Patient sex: M
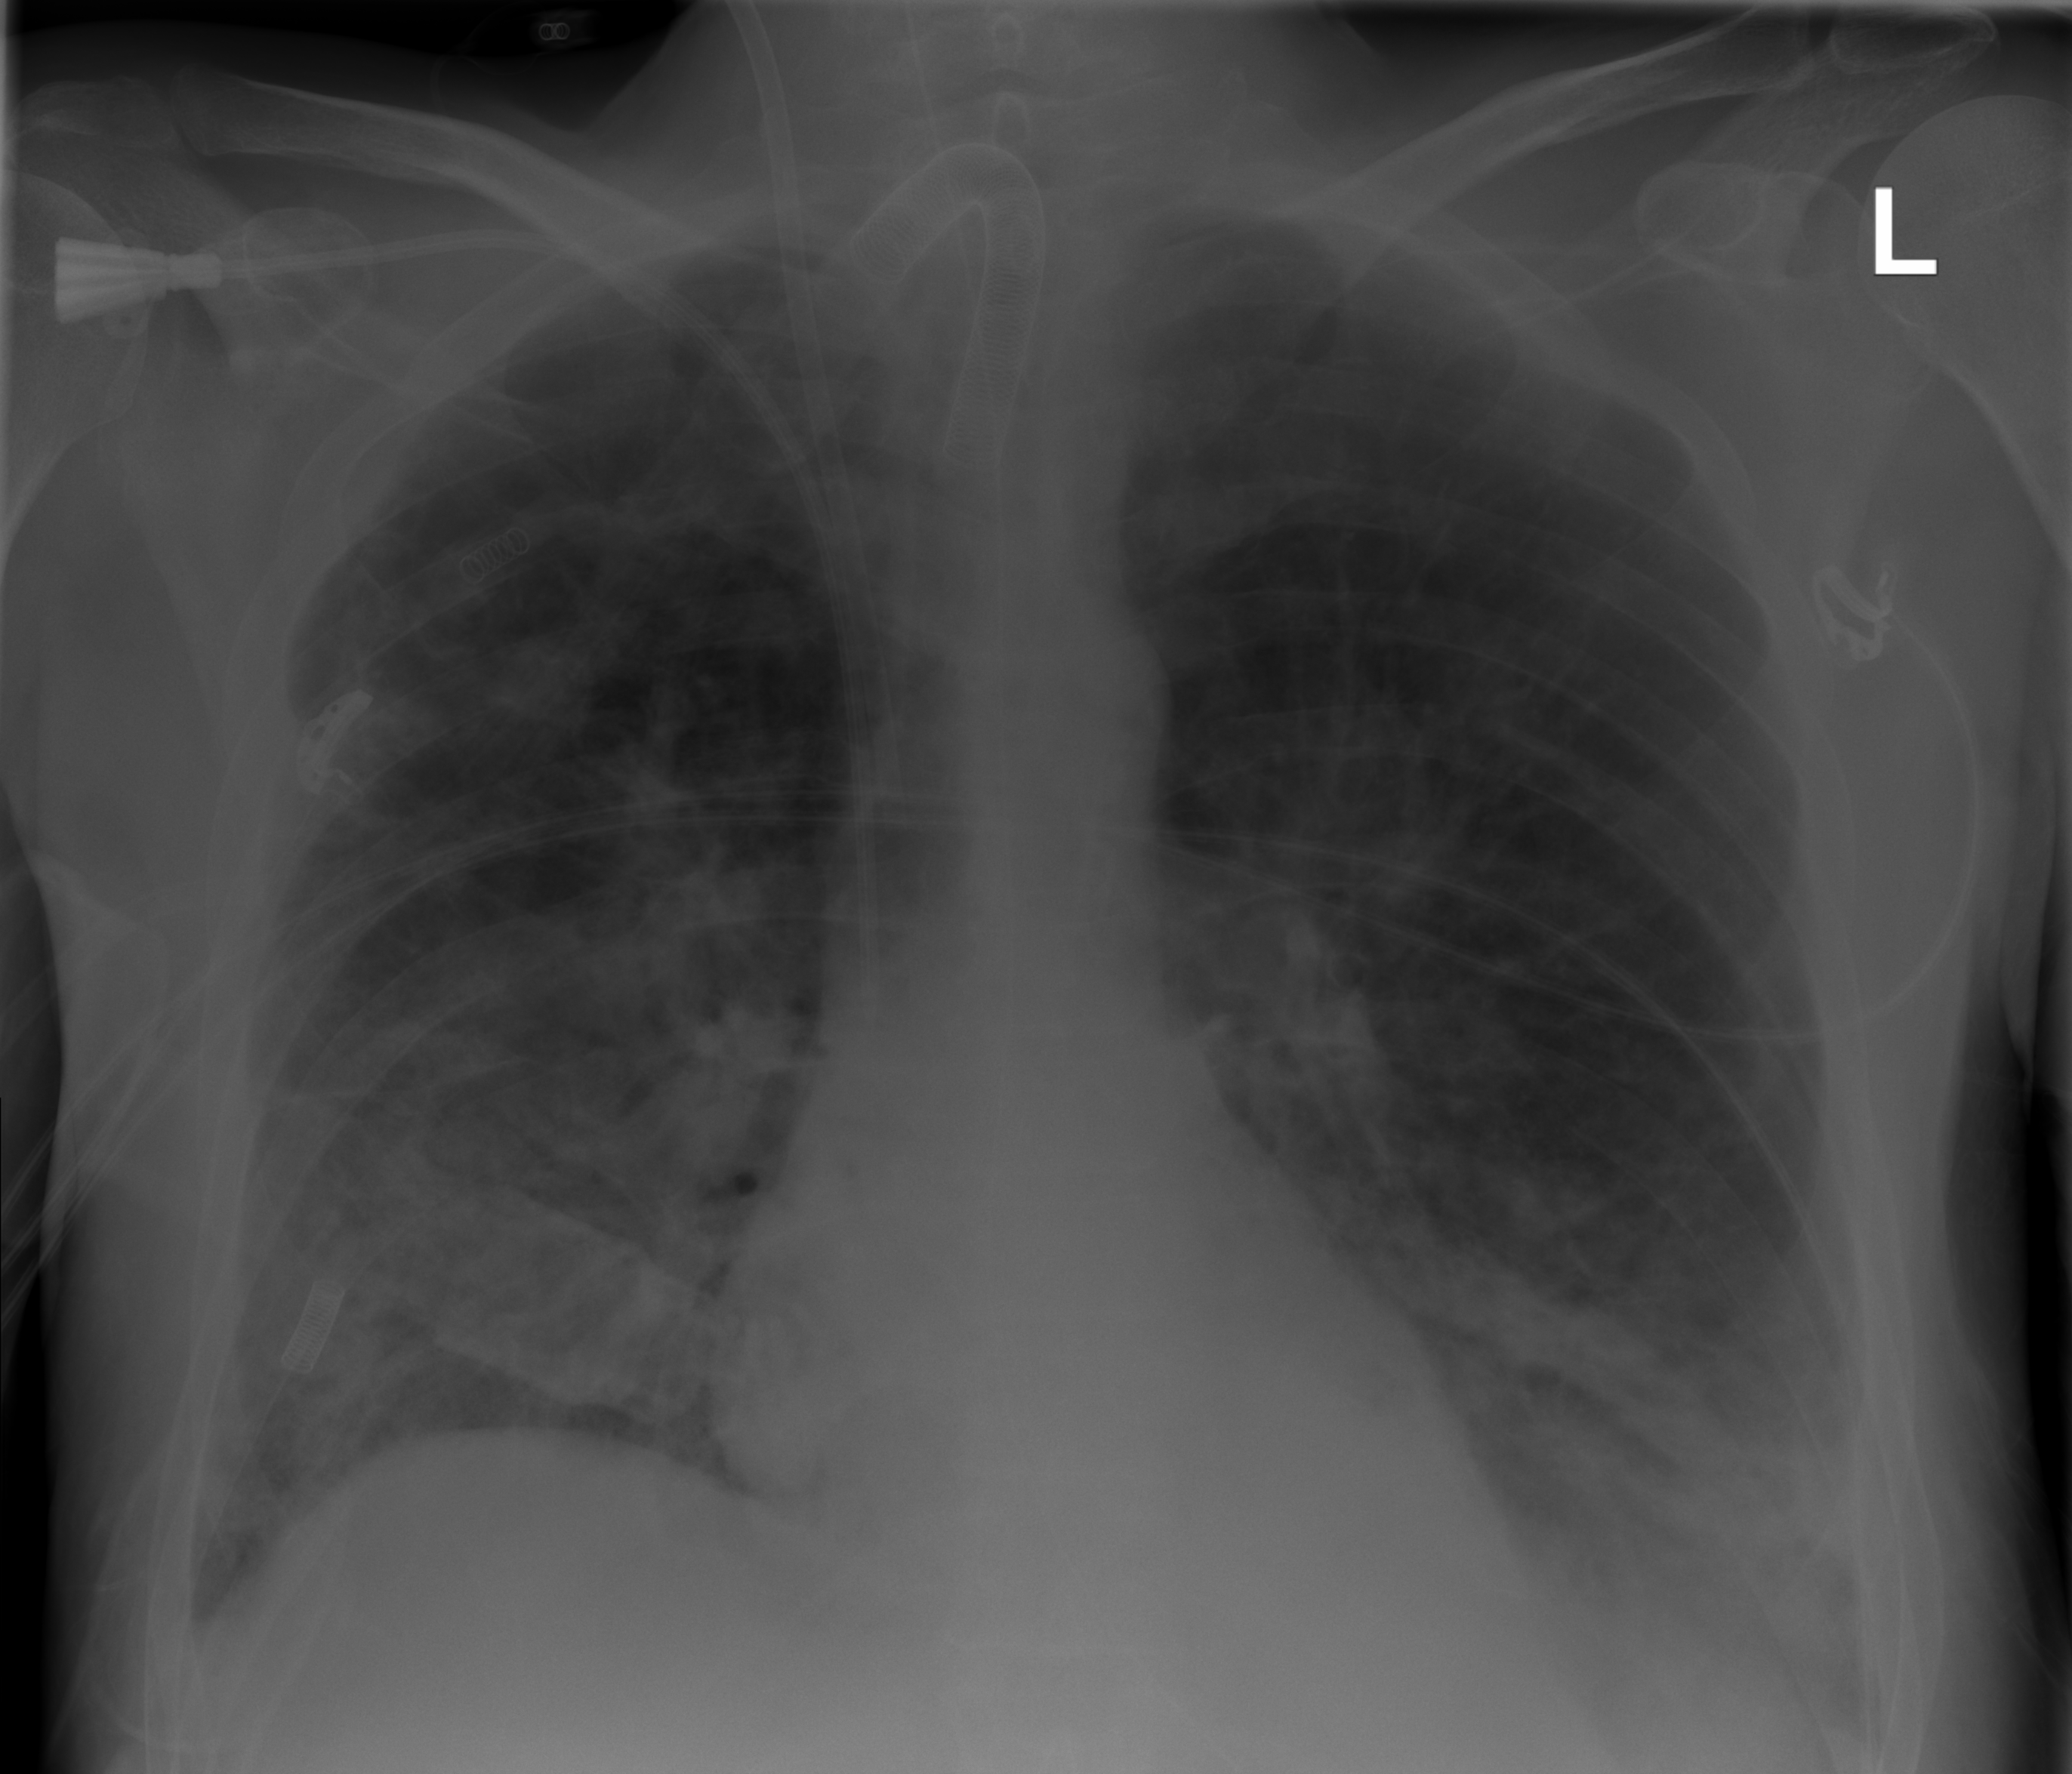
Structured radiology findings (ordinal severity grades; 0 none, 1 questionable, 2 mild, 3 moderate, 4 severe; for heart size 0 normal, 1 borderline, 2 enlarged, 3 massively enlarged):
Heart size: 0
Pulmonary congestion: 2
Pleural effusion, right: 0
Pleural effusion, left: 2
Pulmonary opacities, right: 2
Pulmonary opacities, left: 2
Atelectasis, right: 2
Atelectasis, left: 2